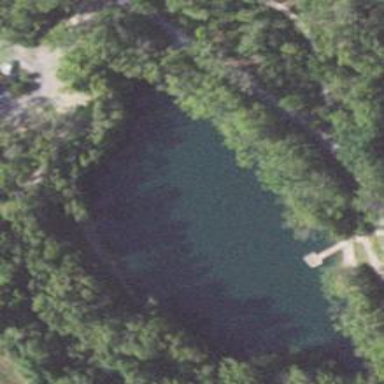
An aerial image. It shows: Peaceful pond surrounded by nature.